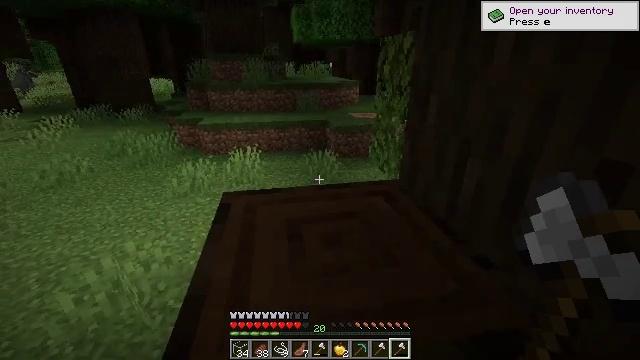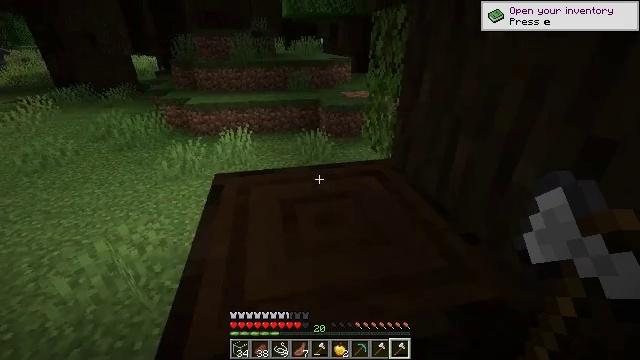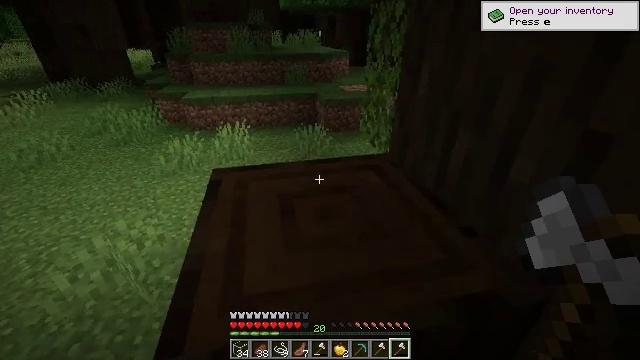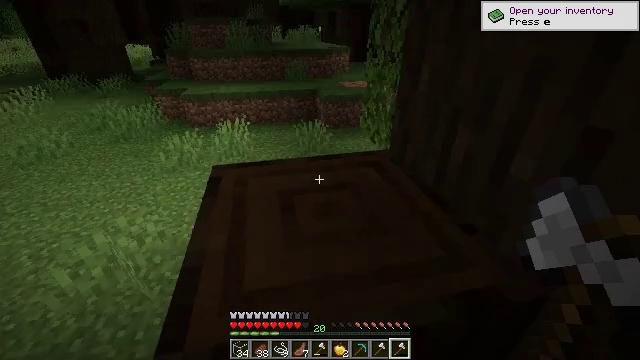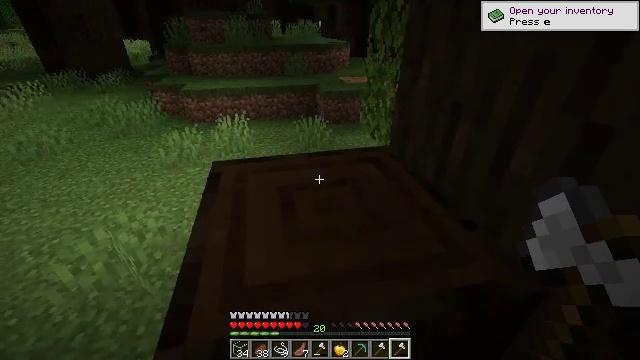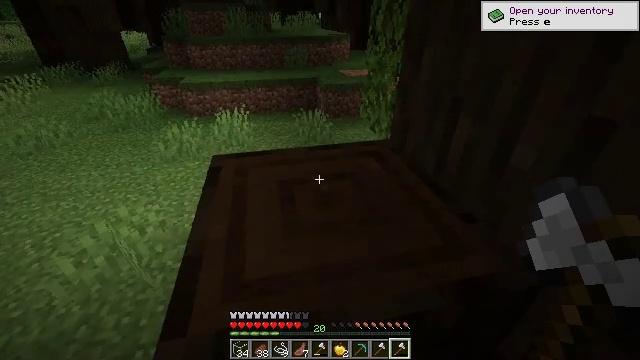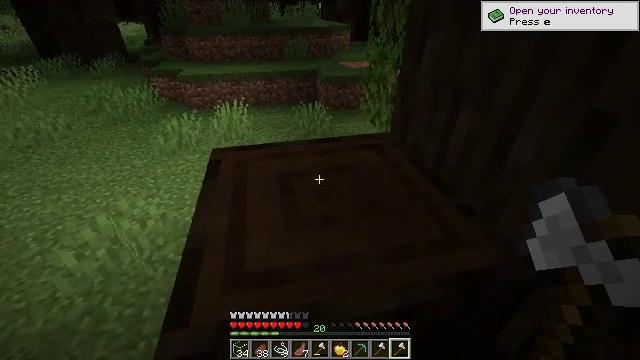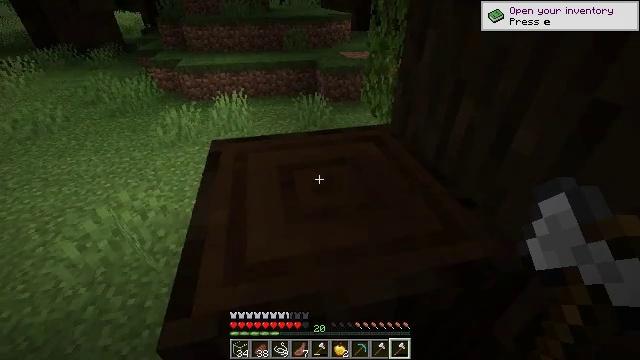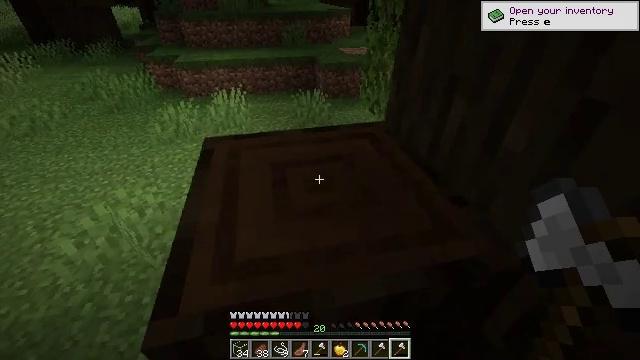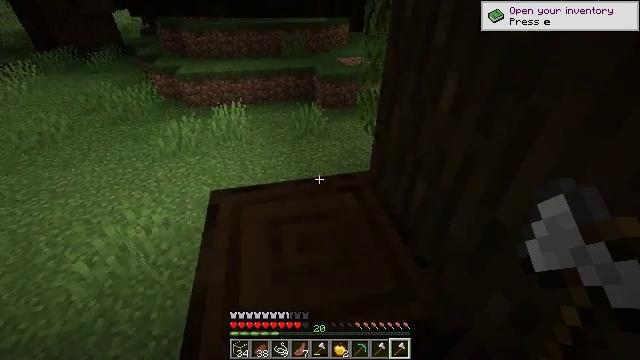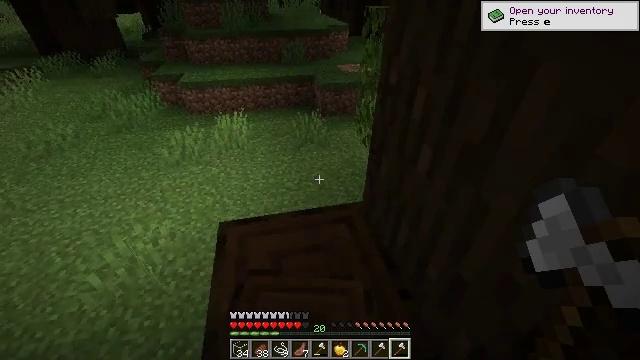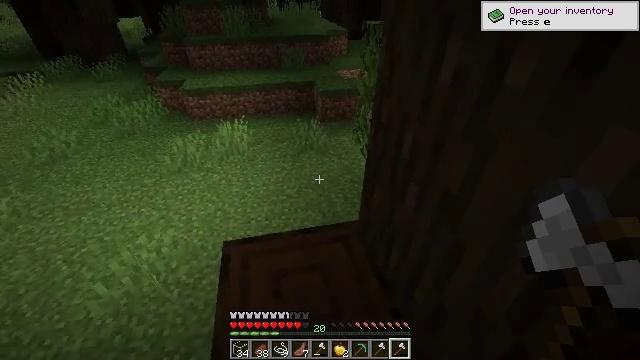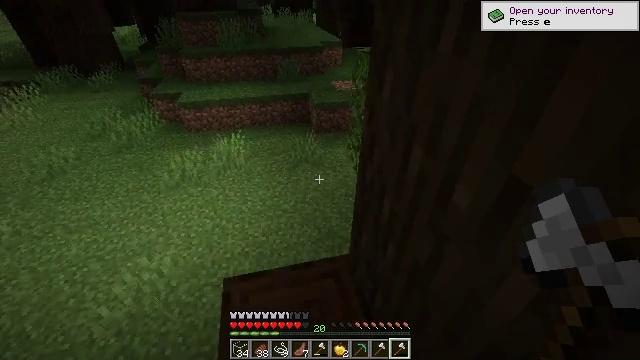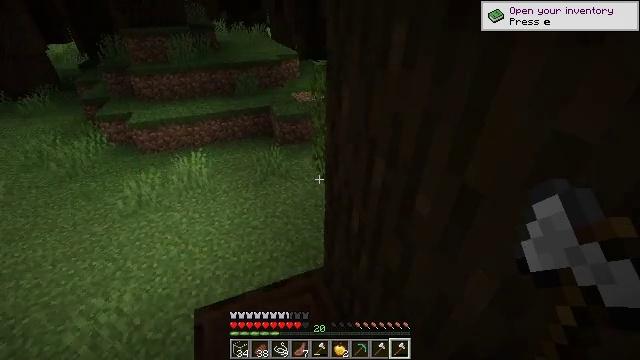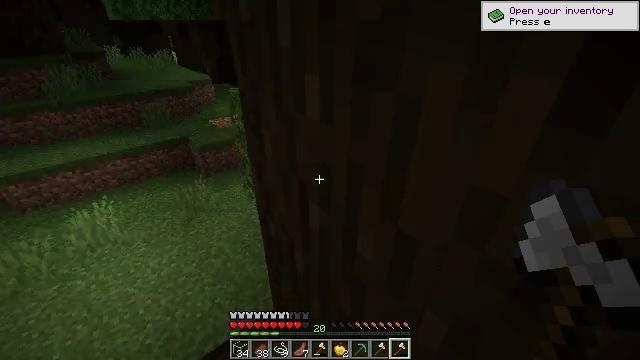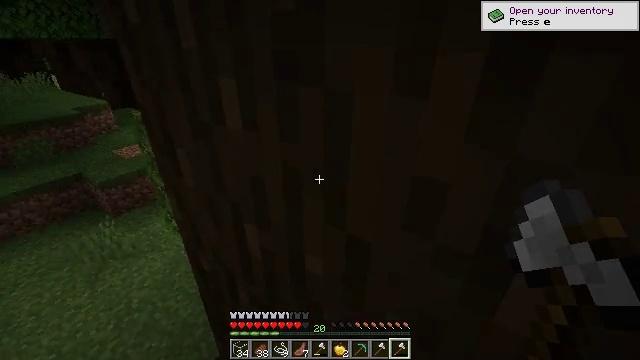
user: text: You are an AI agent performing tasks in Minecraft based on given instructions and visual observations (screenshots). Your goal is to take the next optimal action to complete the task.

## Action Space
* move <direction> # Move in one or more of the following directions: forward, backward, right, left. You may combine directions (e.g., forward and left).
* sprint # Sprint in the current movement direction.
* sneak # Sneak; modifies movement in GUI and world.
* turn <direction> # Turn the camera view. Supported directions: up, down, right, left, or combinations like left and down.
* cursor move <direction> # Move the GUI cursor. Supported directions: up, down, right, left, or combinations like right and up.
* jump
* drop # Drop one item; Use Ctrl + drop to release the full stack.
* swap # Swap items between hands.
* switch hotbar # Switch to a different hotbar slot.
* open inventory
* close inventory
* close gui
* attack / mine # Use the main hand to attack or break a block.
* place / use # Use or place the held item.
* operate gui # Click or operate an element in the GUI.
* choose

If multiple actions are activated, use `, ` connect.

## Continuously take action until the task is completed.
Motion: motion action
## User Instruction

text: Gather dark oak log for crafting.
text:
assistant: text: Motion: turn right and down
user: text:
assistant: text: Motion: turn down
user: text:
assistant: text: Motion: no_op
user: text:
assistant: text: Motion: no_op
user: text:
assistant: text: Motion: turn down
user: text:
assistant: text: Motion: turn down
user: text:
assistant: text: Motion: move forward, turn down
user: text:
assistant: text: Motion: move forward
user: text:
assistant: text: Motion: move forward, jump
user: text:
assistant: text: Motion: move forward, jump
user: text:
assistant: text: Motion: move forward, jump
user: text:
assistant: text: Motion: move forward, jump
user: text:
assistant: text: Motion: move forward, turn right and up
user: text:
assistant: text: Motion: move forward, turn right and up
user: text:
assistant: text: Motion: move forward, turn right and up
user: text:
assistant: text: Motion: turn right and up
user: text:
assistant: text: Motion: turn right
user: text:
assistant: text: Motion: attack / mine
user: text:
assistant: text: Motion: attack / mine
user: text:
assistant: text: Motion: attack / mine
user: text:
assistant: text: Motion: turn right, attack / mine
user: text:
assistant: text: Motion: turn right, attack / mine
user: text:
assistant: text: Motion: turn right and up, attack / mine
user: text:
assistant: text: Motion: turn right, attack / mine
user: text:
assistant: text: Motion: attack / mine
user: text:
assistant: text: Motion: move left, attack / mine
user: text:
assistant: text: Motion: move left, turn right, attack / mine
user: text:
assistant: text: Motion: move left, turn right, attack / mine
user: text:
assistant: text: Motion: turn right and up, attack / mine
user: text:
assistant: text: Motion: turn right and up, attack / mine